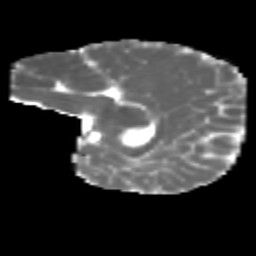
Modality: MD
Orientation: sagittal
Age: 8
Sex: female
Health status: healthy